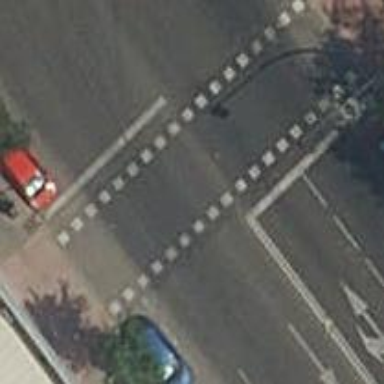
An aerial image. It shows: Footway with zebra crossing.